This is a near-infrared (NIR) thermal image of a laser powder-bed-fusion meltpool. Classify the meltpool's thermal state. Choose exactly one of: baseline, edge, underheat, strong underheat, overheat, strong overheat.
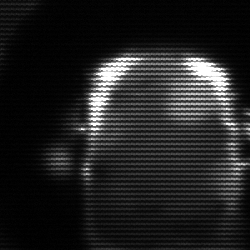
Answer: baseline